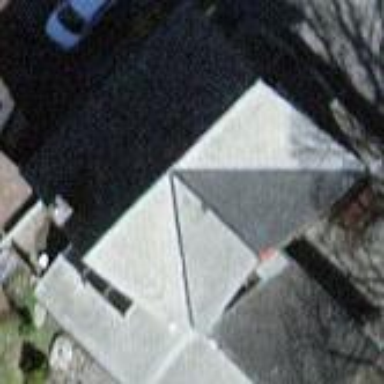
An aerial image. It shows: Simple house.